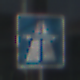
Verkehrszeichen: Autobahn
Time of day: MorningAfternoon
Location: Outdoor (Urban)
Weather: PartlyCloudy
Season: NotSpecified
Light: Natural